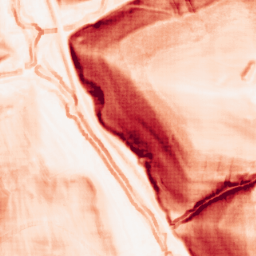
Category: morphological
Decomposition family: morphological_gradient
Decomposition parameters: size: 5
shape: square
Upsampling method: sinc_blackman
Upsampling parameters: scale: 2
kernel_size: 4
Upsampling scale: 2